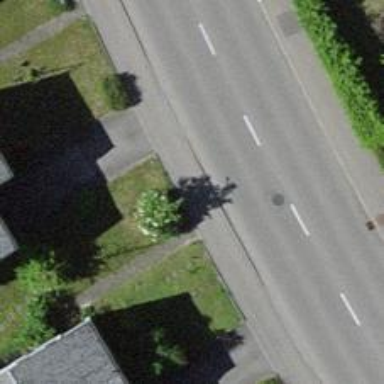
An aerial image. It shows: Bus stop with platform for public transport.